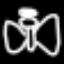
Label: angel